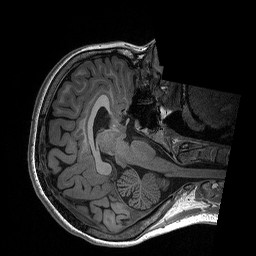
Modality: T1w
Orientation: axial
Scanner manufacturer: siemens
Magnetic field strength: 3 T